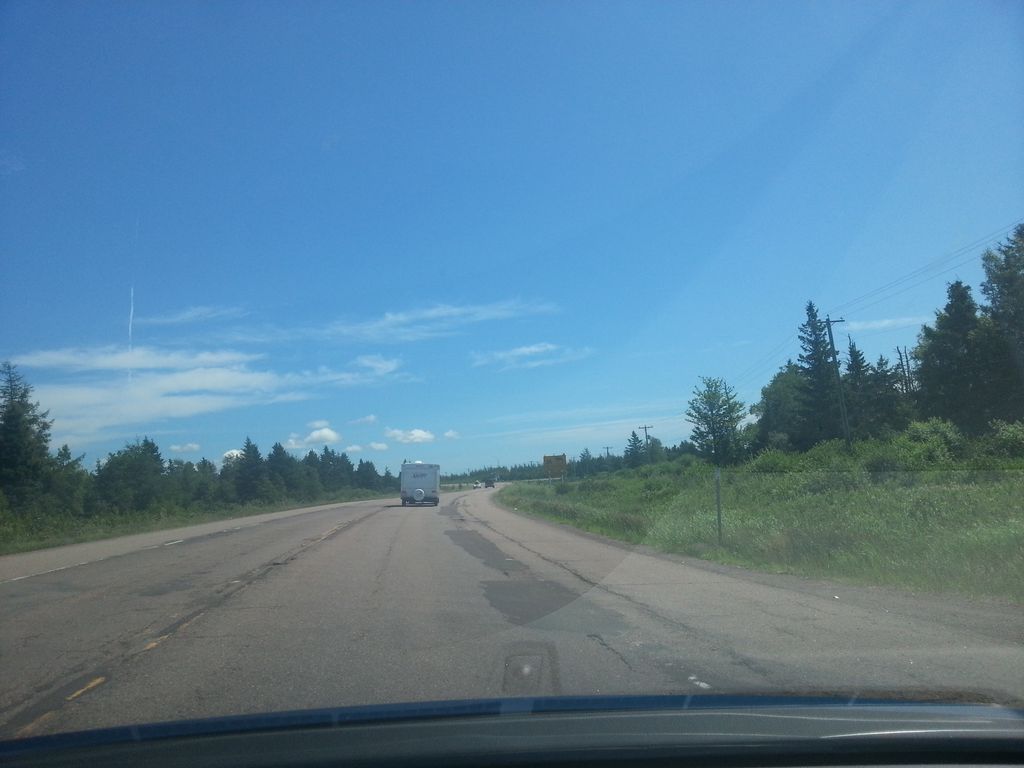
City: charlottetown